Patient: sex F, age 35
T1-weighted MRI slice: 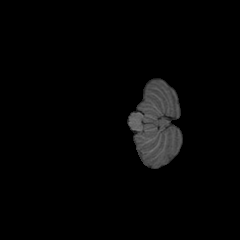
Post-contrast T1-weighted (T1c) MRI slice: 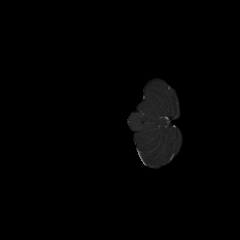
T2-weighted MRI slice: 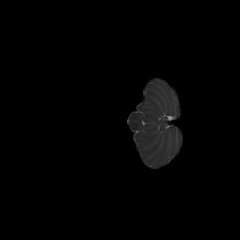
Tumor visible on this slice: no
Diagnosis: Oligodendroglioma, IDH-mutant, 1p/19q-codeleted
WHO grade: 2